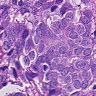
Metastatic tissue present: yes